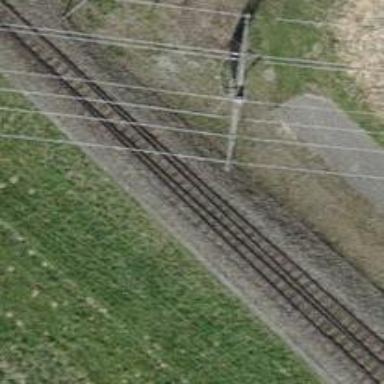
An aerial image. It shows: Railway switch.